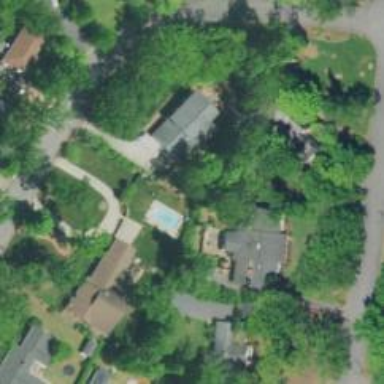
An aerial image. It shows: Swimming pool located in leisure land.